Question: I need to set a margin to the top of an element. The text must be within the element and have a top margin of N pixels.
Here is what I want to achieve:

Fiddle: <URL>
CSS:
'''
body {
height: 960px;
}
.breadcrumbs {
position: relative;
background-color: #eee;
height: 10%;
}
.name {
color: #000;
margin-top: 50px;
}
'''
Thanks.
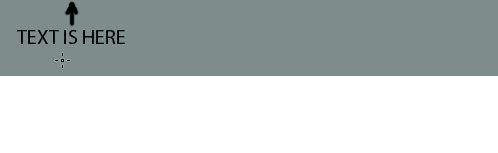
Answer: Since '.breadcrumbs' has 'position: relative', set 'position: absolute;' to '.name'.
- <URL>